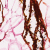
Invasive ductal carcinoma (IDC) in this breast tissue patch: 0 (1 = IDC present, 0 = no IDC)